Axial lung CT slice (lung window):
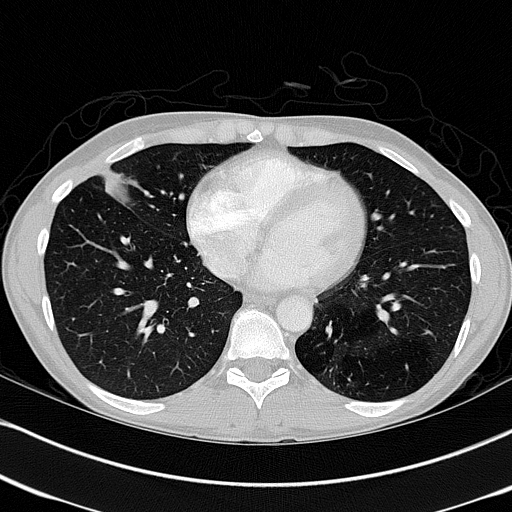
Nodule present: yes
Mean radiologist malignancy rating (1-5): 3